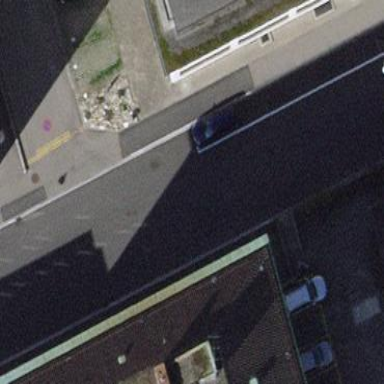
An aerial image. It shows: Parking available on the street side.